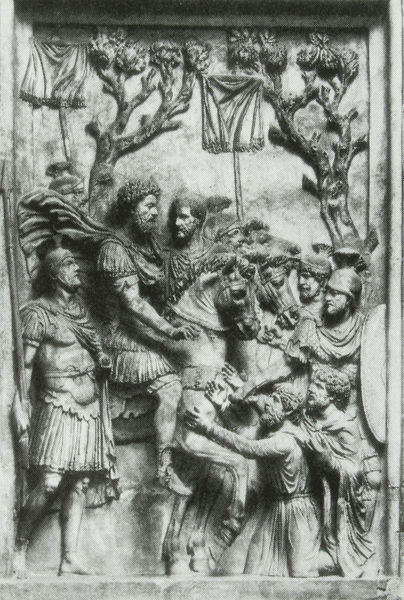
Titel: Die Markomannen unterwerfen sich Kaiser Marc Aurel
Standort: Rom
Institution: Konservatorenpalast
Schlagwörter: baum, blätter, kampf, lendenschurz, mann, bäume, menschen, äste, grau, holz, kleider, marmor, männer, schwarz, szene, säule, weiss, blüten, tuch, menge, rock, bart, arme, kleidung, rahmen, stehen, stein, vollbart, bild, zweige, gehen, haare, mantel, tücher, gewänder, krone, brunnen, pferd, pferde, reiter, skulptur, beine, reiten, ritt, zaumzeug, zügel, relief, fahnen, röcke, fahne, füsse, banner, kaiser, könig, lanze, soldaten, bronze, foto, fotografie, schild, antike, schwarzweiss, militär, schwert, knien, soldat, helm, ritter, armee, rüstung, rom, photo, römer, helme, kraushaar, antik, flehen, krieger, griechenland, speer, fresko, flaggen, begrüßung, sklaven, abguß, bitten, römisch, flüsse, standarte, hochrelief, hadrian, niederknien, zwei pferde, reliefiert, trajan, sankt martin, legion, legionäre, kniehen, kassetttenbild, marc aurel, ralief, standarte  blüten, unterwürfig, fünf menschen, muskelpanzer, barbarren